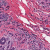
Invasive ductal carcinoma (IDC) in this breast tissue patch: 0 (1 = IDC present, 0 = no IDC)